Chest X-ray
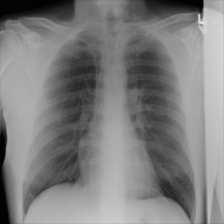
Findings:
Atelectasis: negative
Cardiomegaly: negative
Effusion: negative
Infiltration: negative
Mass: negative
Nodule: negative
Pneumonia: negative
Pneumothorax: negative
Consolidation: negative
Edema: negative
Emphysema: negative
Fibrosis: negative
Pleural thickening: negative
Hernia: negative